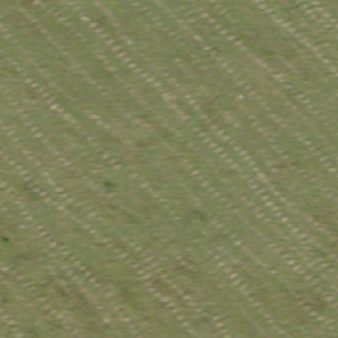
Label: other